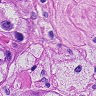
Metastatic tissue present: yes